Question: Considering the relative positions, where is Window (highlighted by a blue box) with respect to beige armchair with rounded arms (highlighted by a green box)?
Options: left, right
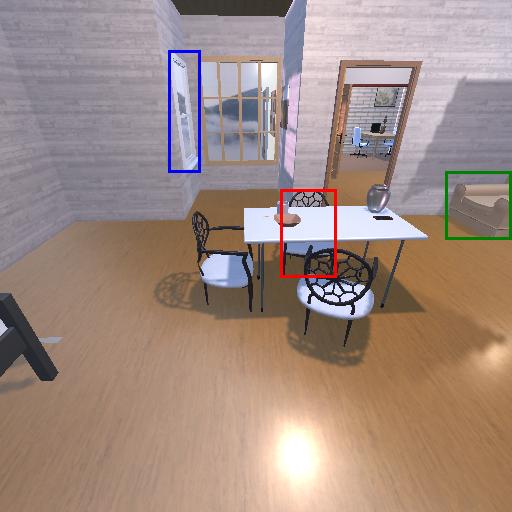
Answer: left